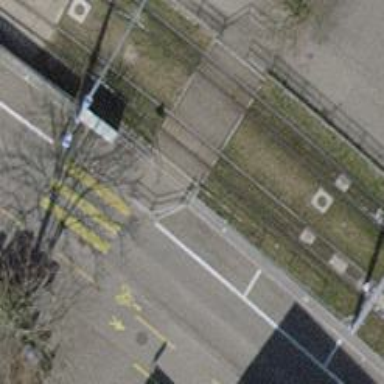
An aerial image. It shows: Fixed double cycle barrier.